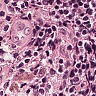
Metastatic tissue present: no